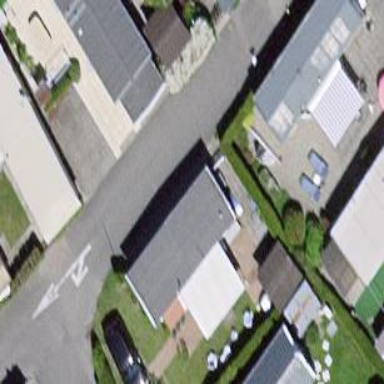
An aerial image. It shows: Static caravan building.